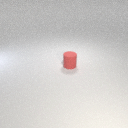
small red rubber cylinder